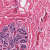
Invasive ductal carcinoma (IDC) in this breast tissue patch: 0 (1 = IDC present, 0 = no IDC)